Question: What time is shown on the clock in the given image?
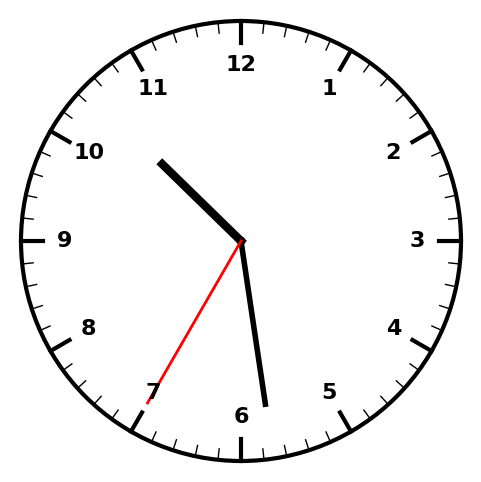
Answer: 10:28:35